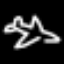
Label: airplane